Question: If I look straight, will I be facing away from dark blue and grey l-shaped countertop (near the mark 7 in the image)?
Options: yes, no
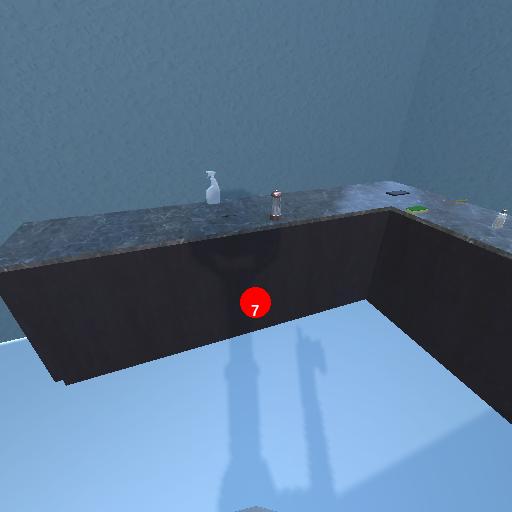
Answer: yes